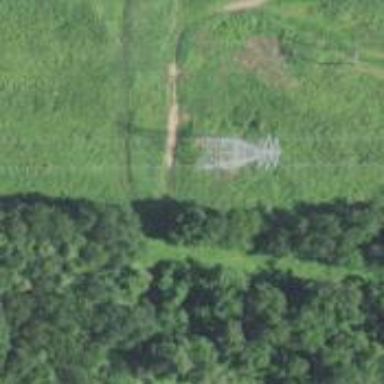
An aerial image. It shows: Lattice structure tower used for power transmission.